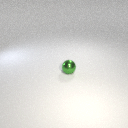
small green metal sphere